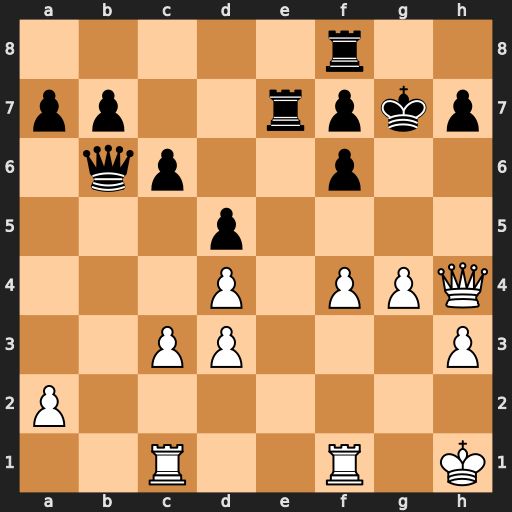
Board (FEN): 5r2/pp2rpkp/1qp2p2/3p4/3P1PPQ/2PP3P/P7/2R2R1K
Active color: w
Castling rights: -
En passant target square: -
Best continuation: g5 f5 g6 hxg6 Qxe7